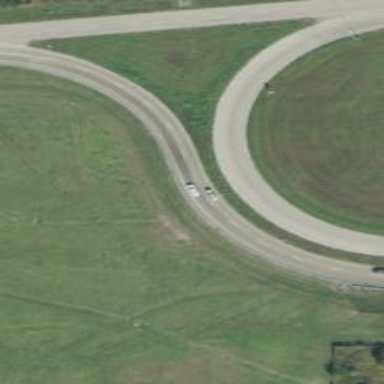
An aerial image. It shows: Frontage road connected to secondary link.